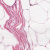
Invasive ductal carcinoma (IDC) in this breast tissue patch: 0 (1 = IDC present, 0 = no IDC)